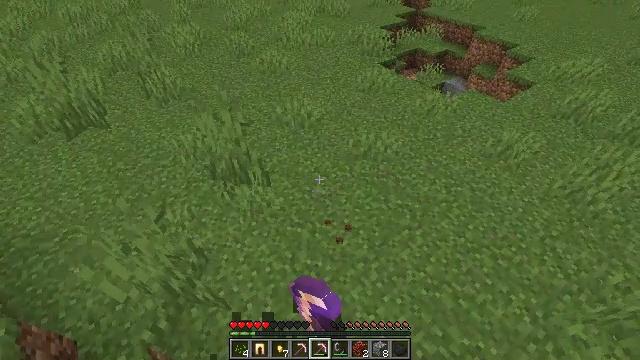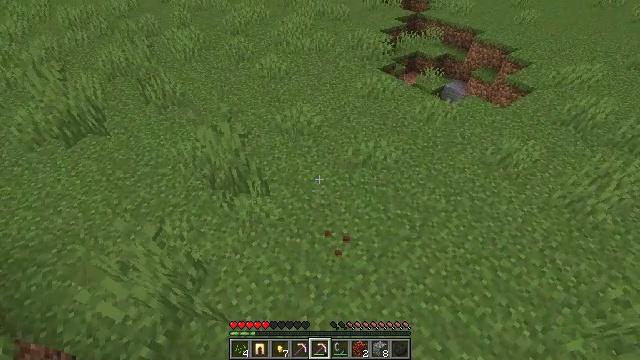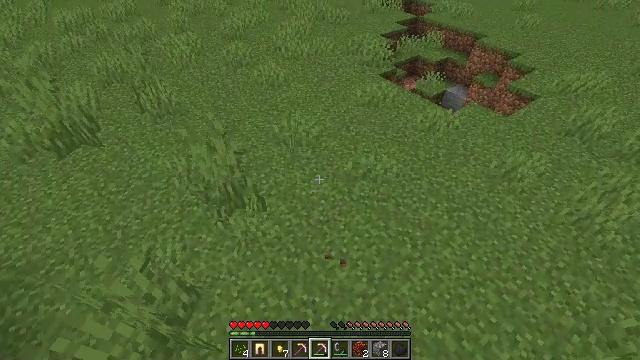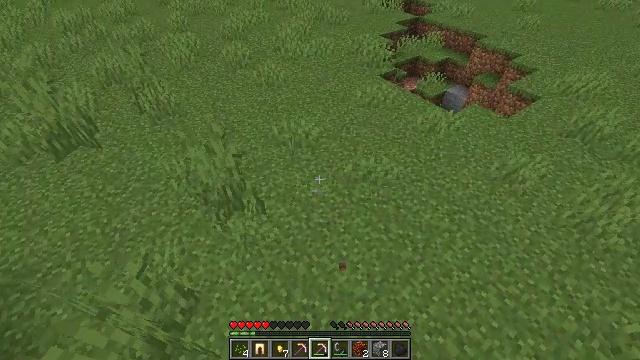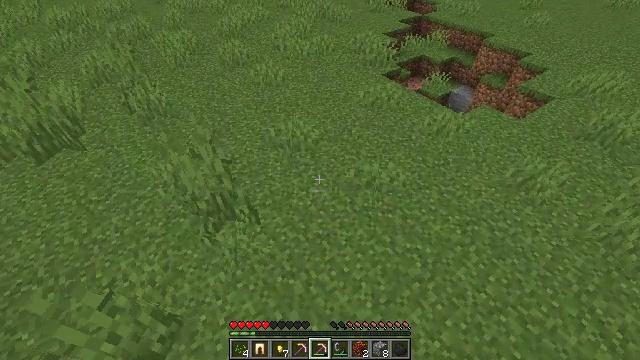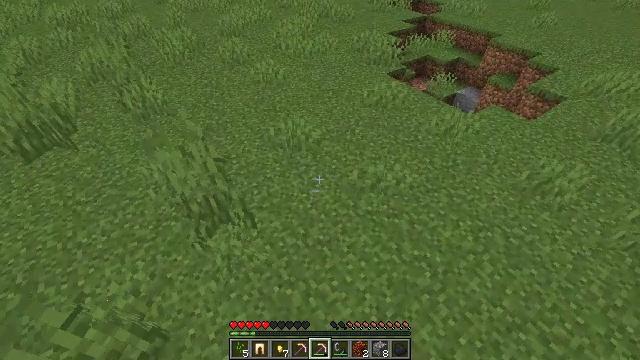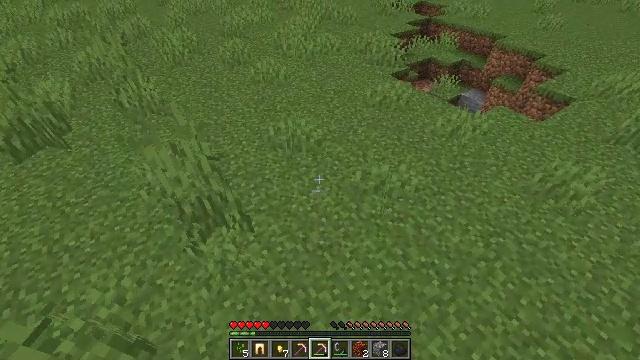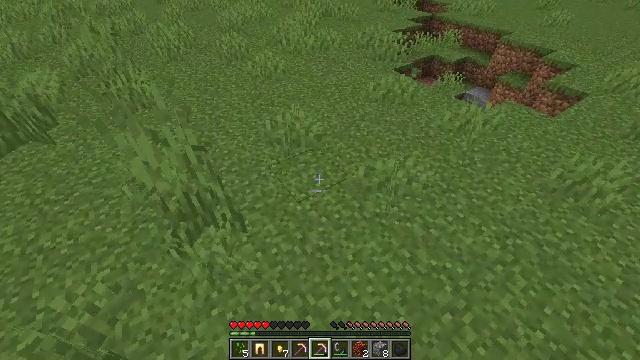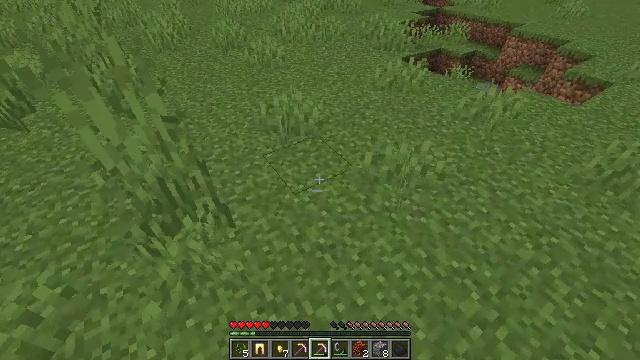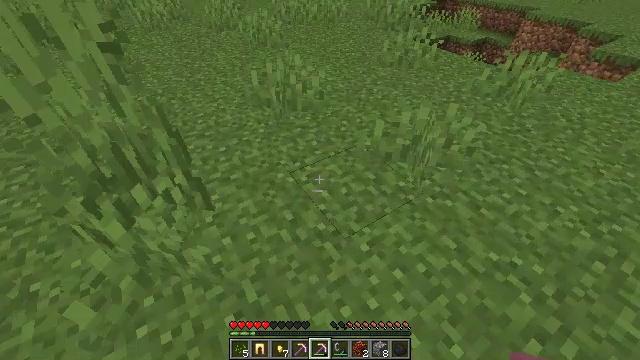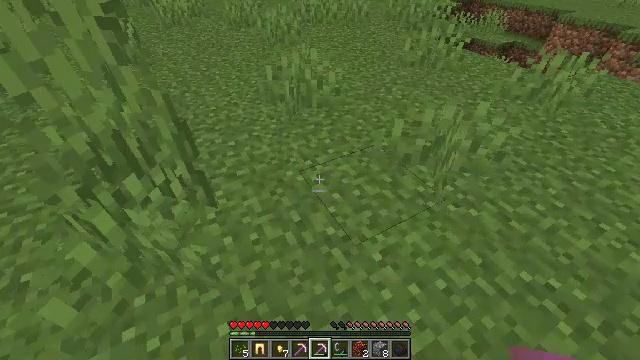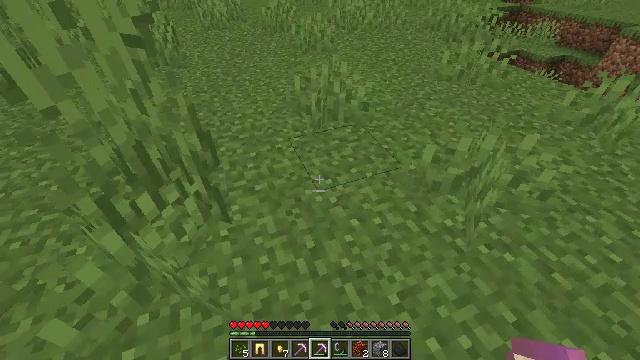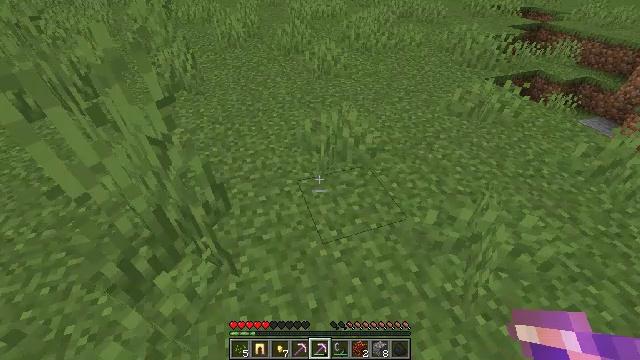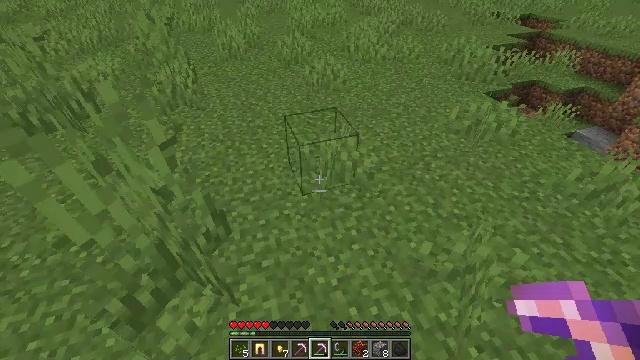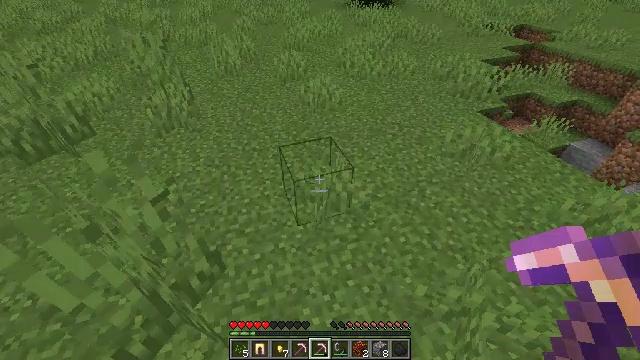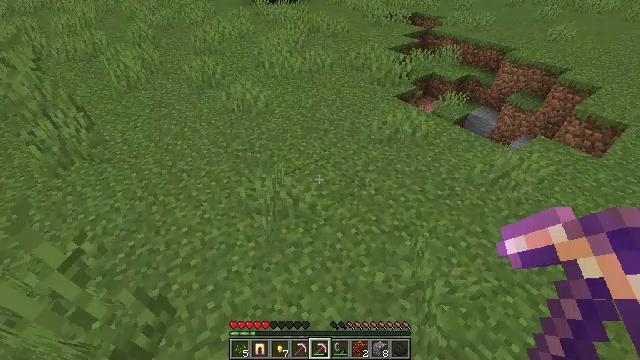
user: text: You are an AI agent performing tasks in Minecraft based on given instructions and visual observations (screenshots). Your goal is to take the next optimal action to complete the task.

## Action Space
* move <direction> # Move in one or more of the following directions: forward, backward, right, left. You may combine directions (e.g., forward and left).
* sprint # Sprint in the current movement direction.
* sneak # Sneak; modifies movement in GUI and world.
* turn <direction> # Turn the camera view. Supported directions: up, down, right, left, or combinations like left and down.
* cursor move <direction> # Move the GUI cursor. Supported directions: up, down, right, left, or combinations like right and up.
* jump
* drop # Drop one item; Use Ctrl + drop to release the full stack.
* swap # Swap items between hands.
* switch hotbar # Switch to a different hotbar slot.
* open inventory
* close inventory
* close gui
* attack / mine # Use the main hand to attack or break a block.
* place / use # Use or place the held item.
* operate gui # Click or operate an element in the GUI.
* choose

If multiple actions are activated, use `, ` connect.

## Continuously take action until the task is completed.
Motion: motion action
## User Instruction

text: Collect coal by mining the ore.
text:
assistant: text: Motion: move forward, attack / mine, jump
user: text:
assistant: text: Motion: move forward, jump
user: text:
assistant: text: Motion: move forward, jump
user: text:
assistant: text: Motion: move forward, jump
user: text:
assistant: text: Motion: move forward, jump
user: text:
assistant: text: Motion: move forward, jump
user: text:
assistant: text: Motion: move forward, jump
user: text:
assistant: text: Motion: move forward, jump
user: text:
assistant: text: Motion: move forward, jump
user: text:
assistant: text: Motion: move forward, turn left, jump
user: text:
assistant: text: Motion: move forward, turn left, jump
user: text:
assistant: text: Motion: move forward, turn left, jump
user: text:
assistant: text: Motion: move forward, jump
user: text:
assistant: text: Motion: move forward, jump
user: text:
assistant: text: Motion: move forward, turn right, jump
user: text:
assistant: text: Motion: move forward, turn right and down, jump
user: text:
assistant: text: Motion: move forward, turn right, jump
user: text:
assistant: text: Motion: move forward, turn right, jump
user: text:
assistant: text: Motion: move forward, jump
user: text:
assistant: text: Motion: move forward, jump
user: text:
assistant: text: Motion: move forward, jump
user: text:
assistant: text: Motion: move forward, jump
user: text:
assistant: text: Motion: move forward, jump
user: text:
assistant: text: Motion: move forward and move left, turn left and down, jump
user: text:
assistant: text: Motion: move forward and move left, turn left, jump
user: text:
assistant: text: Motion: move forward and move left, turn left, jump
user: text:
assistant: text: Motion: move forward and move left, jump
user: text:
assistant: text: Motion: move forward and move left, jump
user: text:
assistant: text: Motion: move forward and move left
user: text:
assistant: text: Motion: move forward and move left